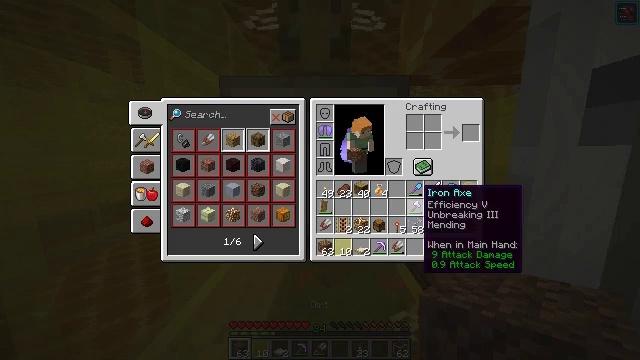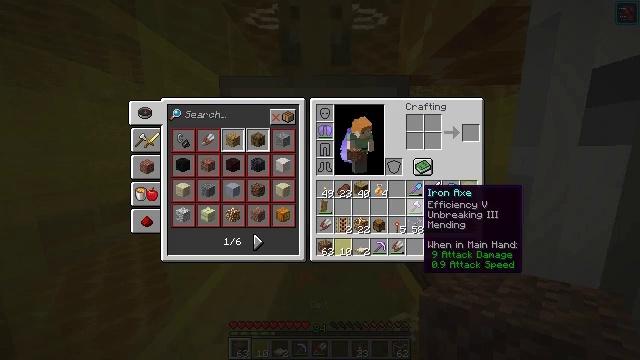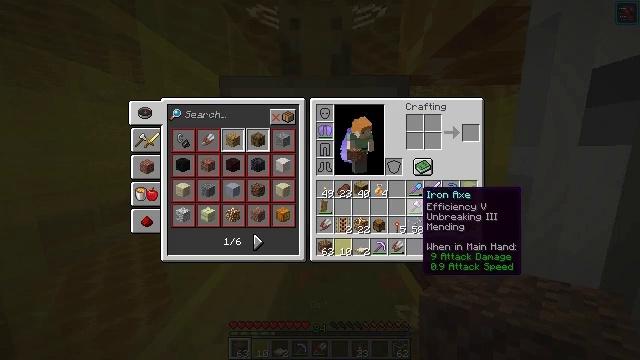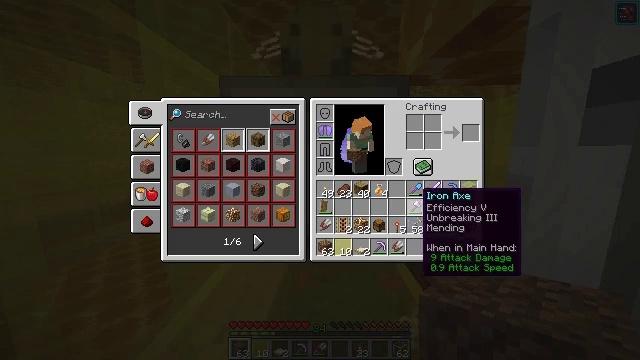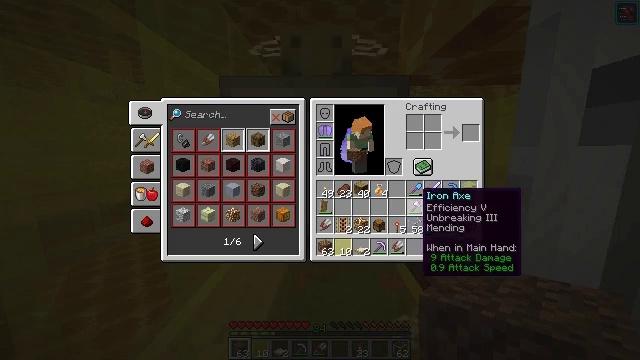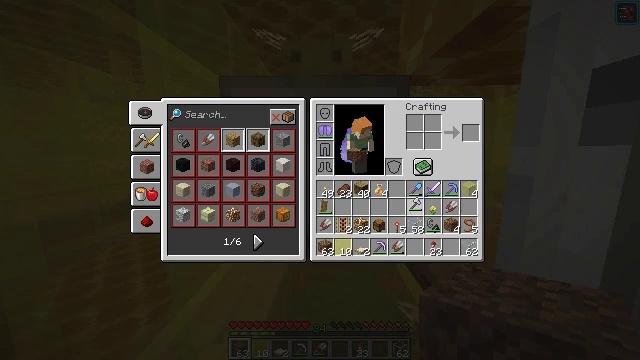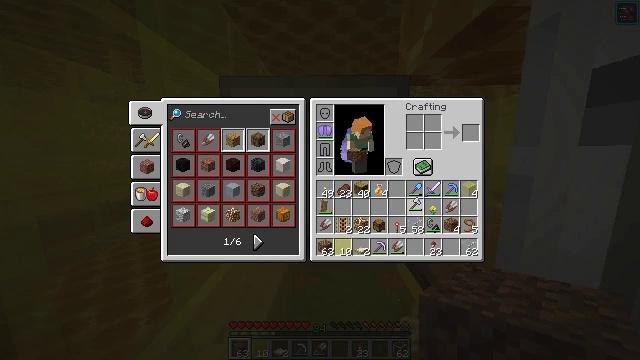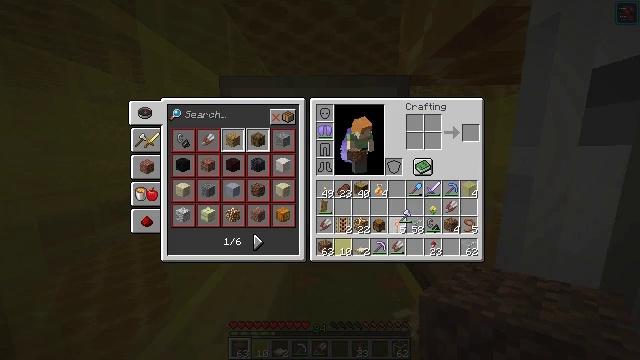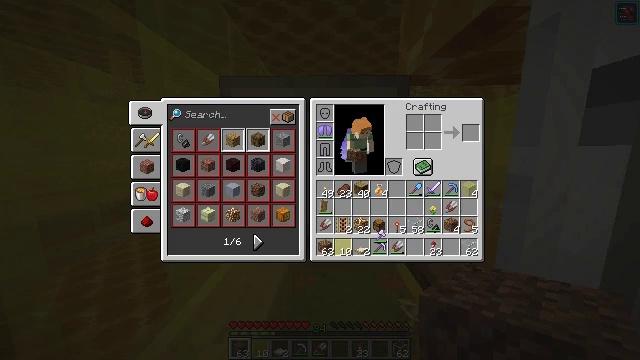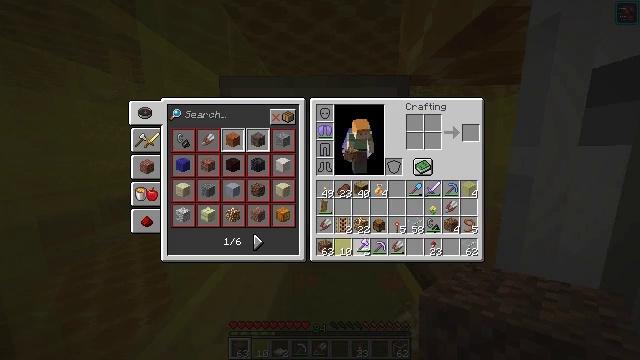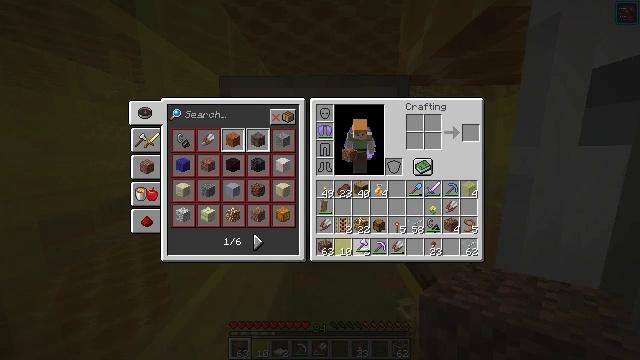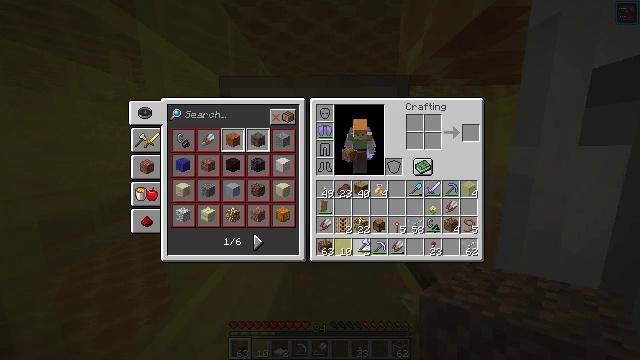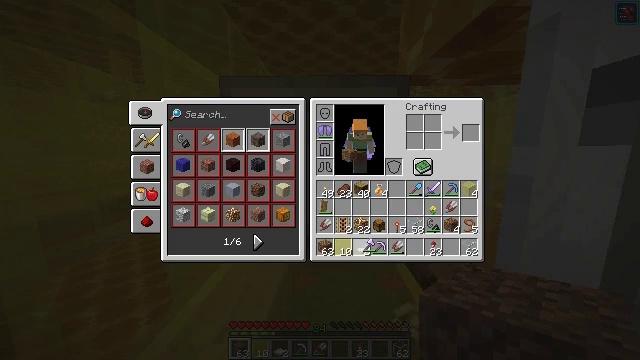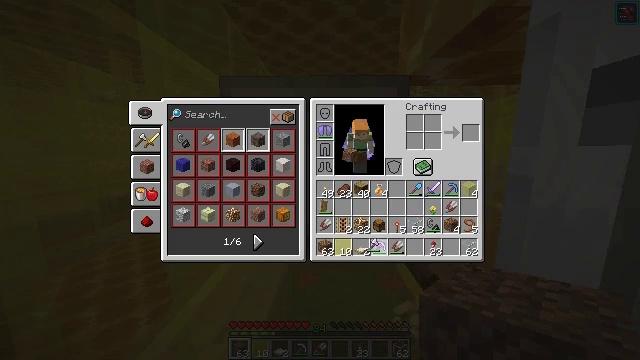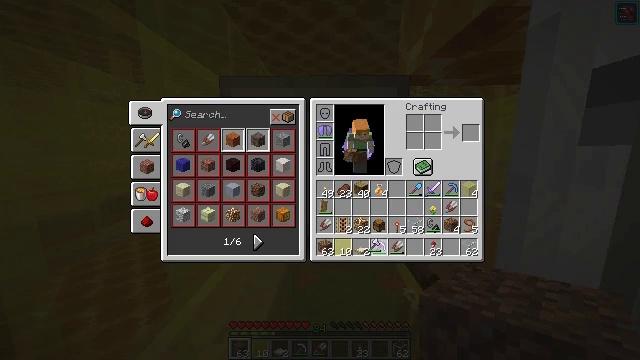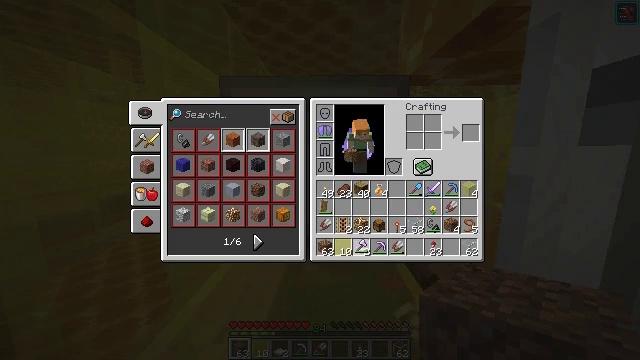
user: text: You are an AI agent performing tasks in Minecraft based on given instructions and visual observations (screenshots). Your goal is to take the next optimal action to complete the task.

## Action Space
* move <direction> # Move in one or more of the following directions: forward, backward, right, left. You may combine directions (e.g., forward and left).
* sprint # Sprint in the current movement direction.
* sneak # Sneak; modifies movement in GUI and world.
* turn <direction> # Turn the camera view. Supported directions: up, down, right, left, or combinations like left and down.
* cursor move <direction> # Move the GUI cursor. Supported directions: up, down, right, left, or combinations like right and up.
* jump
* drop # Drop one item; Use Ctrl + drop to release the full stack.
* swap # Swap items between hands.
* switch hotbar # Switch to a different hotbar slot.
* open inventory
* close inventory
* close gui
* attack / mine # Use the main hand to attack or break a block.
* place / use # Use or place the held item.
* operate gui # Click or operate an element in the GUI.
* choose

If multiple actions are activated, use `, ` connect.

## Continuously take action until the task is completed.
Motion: motion action
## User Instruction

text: Retrieve the birch trapdoor by mining it.
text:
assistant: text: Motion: no_op
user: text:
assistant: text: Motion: no_op
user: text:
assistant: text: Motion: no_op
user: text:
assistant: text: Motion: no_op
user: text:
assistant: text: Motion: operate gui
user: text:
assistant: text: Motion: operate gui
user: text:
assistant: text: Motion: cursor move left and down
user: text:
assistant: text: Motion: cursor move left and down
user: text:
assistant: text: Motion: cursor move left and down
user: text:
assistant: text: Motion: no_op
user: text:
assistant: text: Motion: no_op
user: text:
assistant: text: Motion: no_op
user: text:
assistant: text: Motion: no_op
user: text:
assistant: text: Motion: no_op
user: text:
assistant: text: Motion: cursor move left
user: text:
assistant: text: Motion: cursor move left
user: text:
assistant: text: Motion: no_op
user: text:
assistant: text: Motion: no_op
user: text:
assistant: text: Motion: no_op
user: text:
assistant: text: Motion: no_op
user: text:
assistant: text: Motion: operate gui
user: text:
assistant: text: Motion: operate gui
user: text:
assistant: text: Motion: no_op
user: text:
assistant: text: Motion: no_op
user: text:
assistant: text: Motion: no_op
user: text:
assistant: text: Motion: no_op
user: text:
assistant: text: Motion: no_op
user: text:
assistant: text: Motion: cursor move up
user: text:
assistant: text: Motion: cursor move up
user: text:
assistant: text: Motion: no_op